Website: bh-photo
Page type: store-pickup
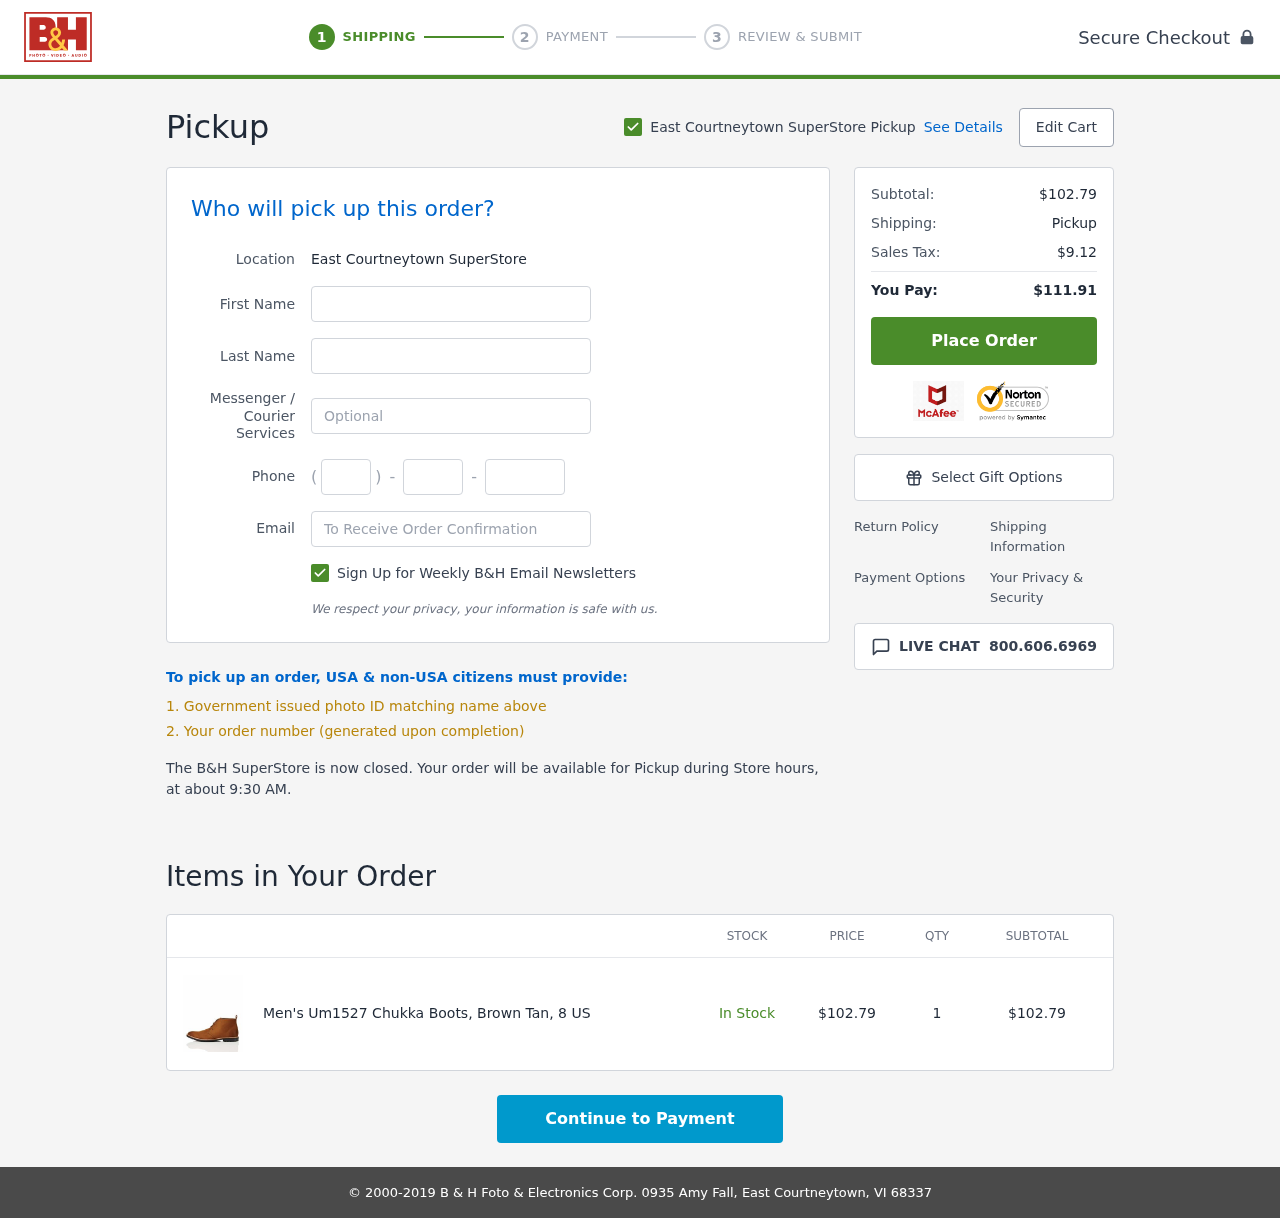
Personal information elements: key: PII_EMAIL
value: smendoza@yahoo.com
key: PII_FIRSTNAME
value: Samantha
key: PII_LASTNAME
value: Mendoza
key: PII_LOCATION1_CITY
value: East Courtneytown SuperStore Pickup
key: PII_LOCATION1_CITY
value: East Courtneytown SuperStore
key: PII_PHONE_AREA
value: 948
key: PII_PHONE_PREFIX
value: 371
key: PII_PHONE_SUFFIX
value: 5161
Product elements: key: PRODUCT1_NAME
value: Men's Um1527 Chukka Boots, Brown Tan, 8 US
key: PRODUCT1_PRICE
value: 102.79
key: PRODUCT1_QUANTITY
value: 1
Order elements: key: ORDER_SUBTOTAL
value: $102.79
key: ORDER_TAX
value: $9.12
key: ORDER_TOTAL
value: $111.91